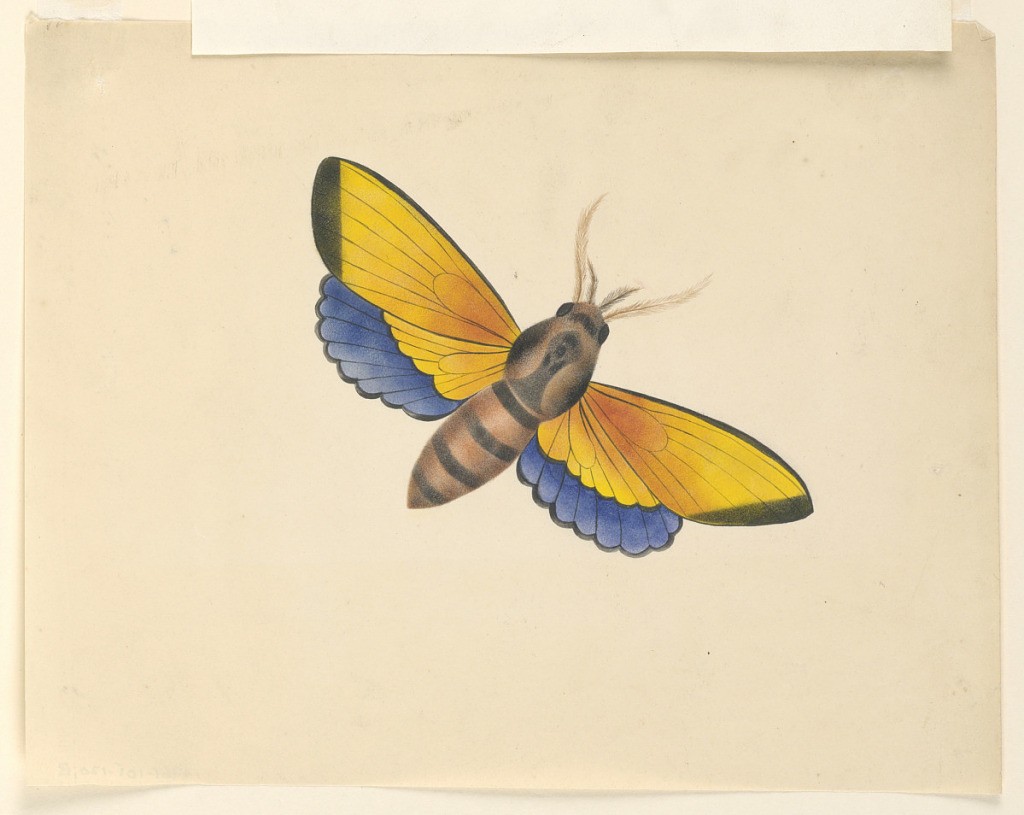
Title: Butterfly
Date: ca. 1830
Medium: Brush and watercolor on paper
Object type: Drawing
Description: Yellow and blue butterfly, shown as if in flight.